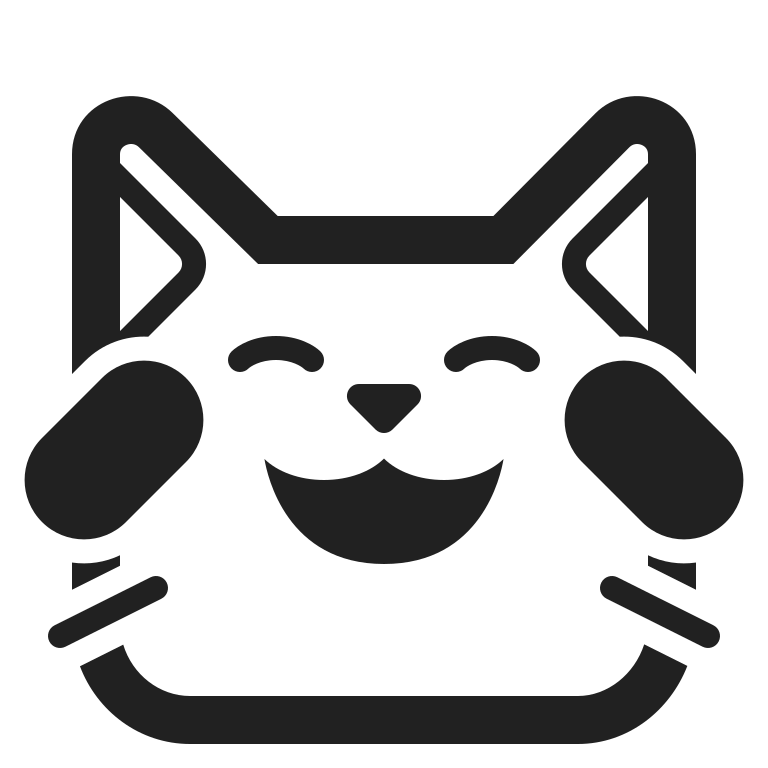
cat with tears of joy high contrast